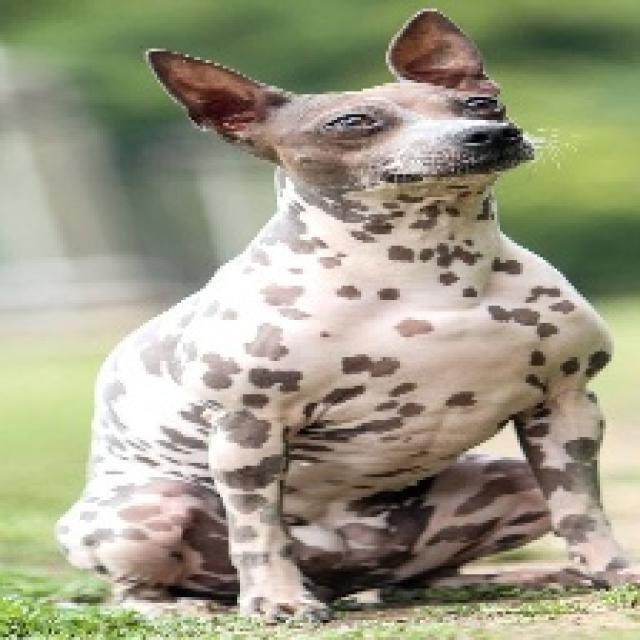
Healthy canine skin — no visible lesions, inflammation, or abnormalities. The skin and coat appear normal.